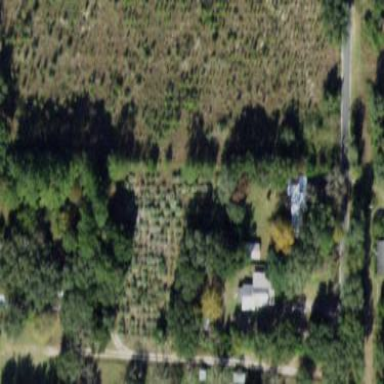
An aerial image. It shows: Plant nursery specializing in trees.